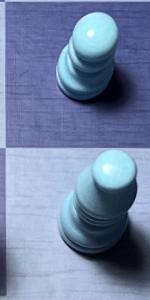
Label: Bishop_White